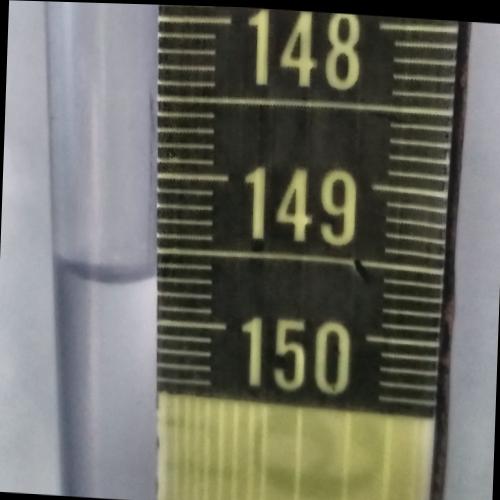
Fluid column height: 149.7 cm